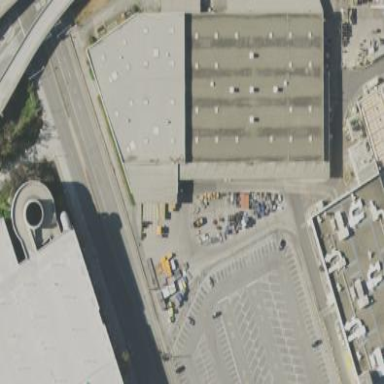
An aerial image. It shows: Warehouse building.